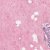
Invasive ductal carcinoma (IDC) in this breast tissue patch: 0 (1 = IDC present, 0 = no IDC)